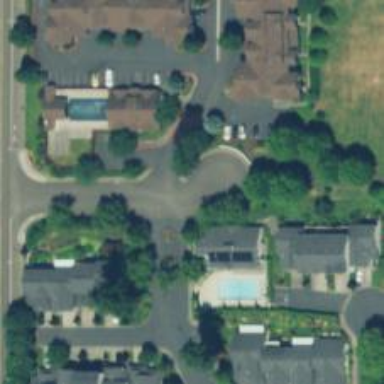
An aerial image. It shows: Residential road with sidewalk on the left side.